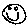
Label: smiley face